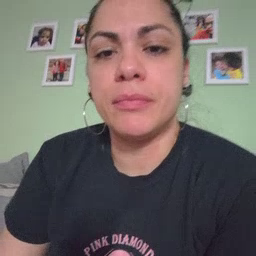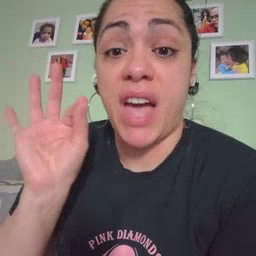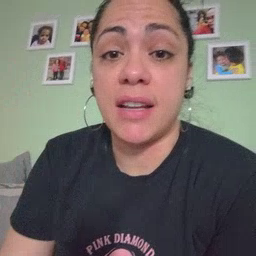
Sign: find